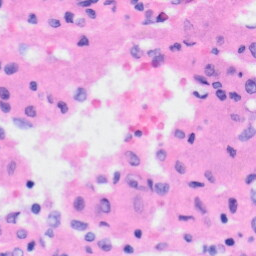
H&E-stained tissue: Liver